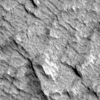
Label: not_dusty